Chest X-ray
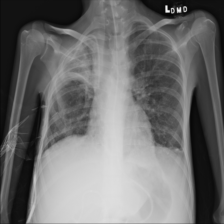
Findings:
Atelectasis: negative
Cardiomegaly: negative
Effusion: negative
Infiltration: positive
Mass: negative
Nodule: negative
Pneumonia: negative
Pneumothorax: negative
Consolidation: negative
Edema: negative
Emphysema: negative
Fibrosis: negative
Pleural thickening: negative
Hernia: negative